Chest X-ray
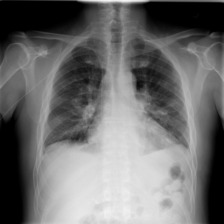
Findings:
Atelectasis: negative
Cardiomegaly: negative
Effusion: negative
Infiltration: negative
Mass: negative
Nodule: negative
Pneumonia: negative
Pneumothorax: negative
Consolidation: negative
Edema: negative
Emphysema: negative
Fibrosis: negative
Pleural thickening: negative
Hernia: negative